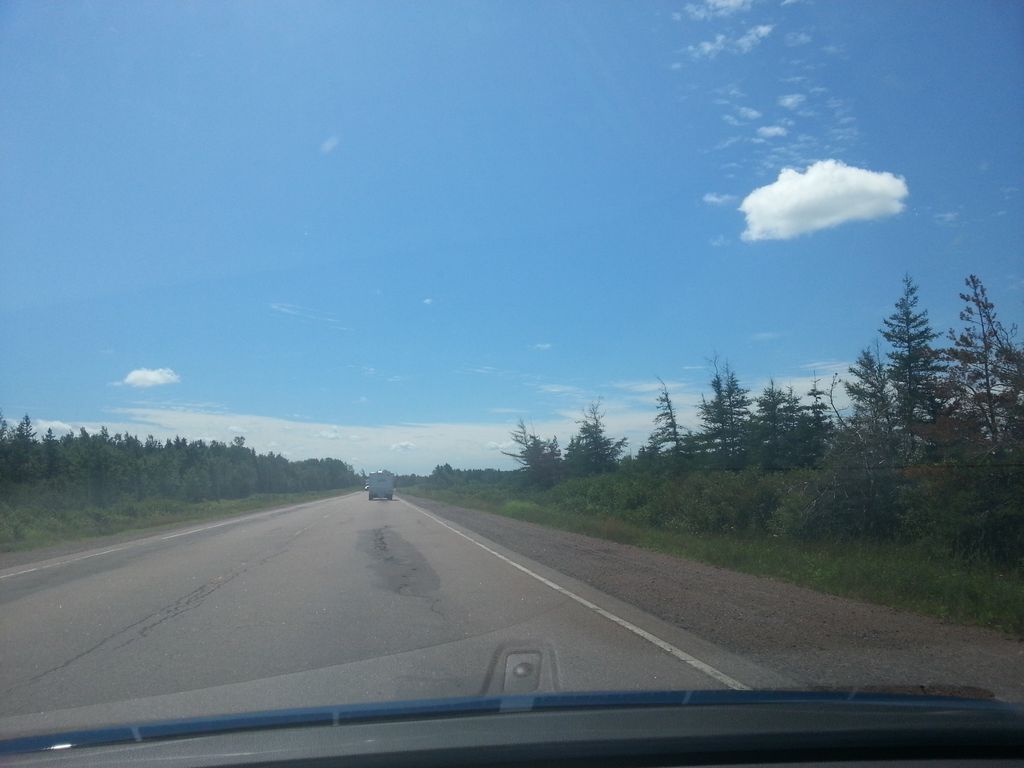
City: charlottetown